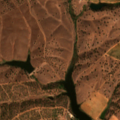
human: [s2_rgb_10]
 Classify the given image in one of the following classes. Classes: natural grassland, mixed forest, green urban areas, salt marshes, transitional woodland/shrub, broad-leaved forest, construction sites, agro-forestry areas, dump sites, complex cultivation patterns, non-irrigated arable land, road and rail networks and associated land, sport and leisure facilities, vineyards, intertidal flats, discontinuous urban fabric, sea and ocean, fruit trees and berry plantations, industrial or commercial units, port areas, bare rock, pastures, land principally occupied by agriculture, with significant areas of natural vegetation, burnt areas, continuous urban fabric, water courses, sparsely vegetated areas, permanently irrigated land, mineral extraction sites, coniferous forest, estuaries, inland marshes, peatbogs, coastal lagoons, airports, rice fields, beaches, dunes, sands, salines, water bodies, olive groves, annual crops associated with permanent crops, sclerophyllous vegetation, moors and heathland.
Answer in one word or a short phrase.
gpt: non-irrigated arable land, olive groves, agro-forestry areas, natural grassland, transitional woodland/shrub